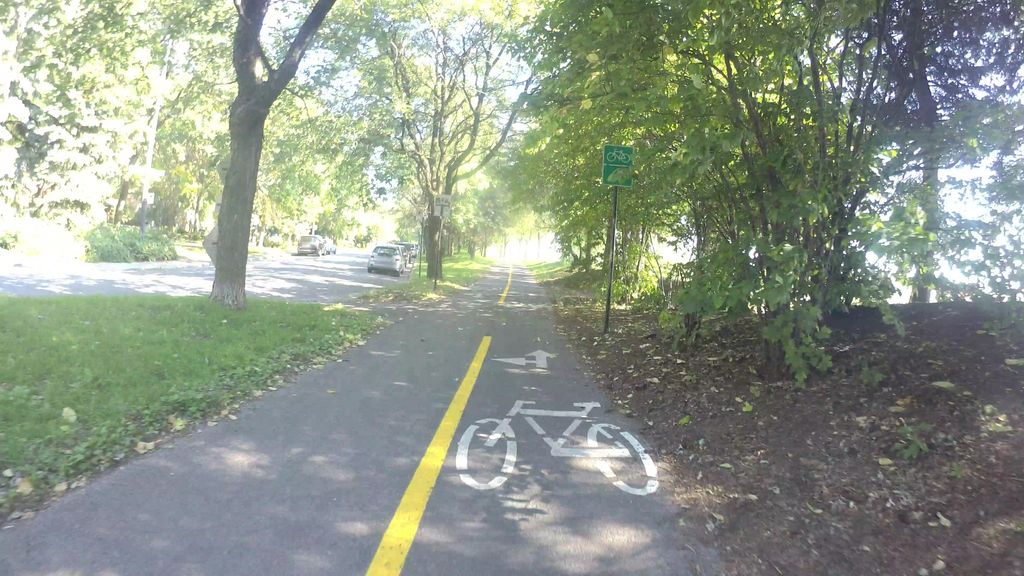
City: montreal